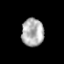
Tissue: prostate
Cell type: Epithelial cells
Senescence score: 0.3614
Nuclear area (px): 605
Mean DAPI intensity: 175.375